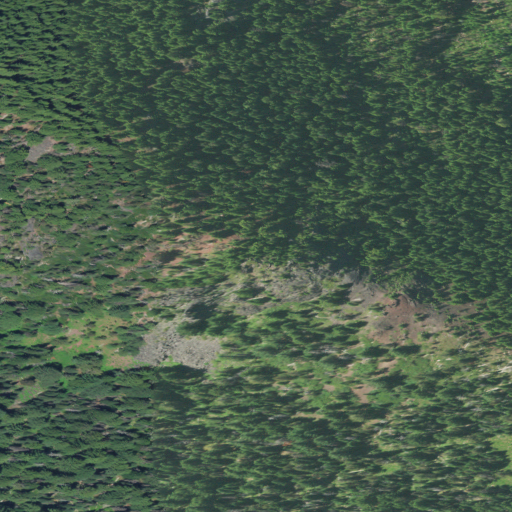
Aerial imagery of mountain in Oregon named Horse Mountain containing only evergreen forest